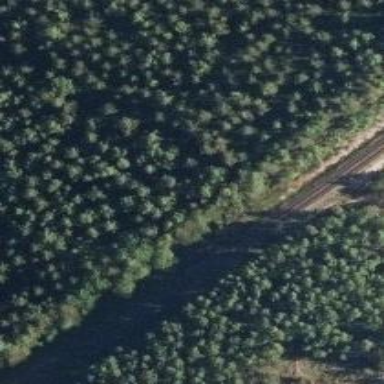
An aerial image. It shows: Continuous rail track.